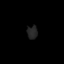
Tissue: lung
Cell type: T cells
Senescence score: 0.2279
Nuclear area (px): 137
Mean DAPI intensity: 36.226